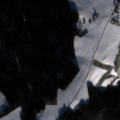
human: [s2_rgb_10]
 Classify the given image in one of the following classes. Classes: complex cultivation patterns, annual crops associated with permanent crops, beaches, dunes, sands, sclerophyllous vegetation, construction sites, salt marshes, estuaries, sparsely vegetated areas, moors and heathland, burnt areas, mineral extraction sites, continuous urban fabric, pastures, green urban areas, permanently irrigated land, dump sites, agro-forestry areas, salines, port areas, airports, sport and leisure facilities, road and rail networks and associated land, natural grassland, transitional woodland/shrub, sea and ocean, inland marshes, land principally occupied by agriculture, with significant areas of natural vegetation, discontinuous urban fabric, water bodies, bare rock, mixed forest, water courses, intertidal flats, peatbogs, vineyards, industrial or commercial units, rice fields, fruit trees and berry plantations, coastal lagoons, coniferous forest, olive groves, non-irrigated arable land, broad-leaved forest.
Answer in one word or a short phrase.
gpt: non-irrigated arable land, complex cultivation patterns, coniferous forest